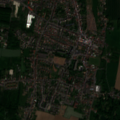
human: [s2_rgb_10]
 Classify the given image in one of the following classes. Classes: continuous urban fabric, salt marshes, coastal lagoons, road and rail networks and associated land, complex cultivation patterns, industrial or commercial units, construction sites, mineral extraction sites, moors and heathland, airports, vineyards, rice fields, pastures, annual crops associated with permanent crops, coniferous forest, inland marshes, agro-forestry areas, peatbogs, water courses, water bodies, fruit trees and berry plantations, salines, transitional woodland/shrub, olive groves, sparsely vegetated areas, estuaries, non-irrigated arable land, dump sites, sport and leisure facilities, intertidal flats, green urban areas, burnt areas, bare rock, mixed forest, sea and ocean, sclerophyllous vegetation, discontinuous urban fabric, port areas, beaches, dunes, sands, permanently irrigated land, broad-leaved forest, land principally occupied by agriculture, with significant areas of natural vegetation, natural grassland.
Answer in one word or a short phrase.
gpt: discontinuous urban fabric, non-irrigated arable land, pastures, complex cultivation patterns